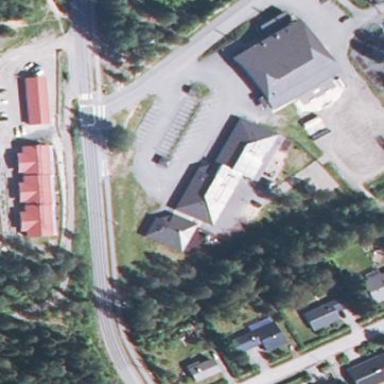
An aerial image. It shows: Kindergarten.